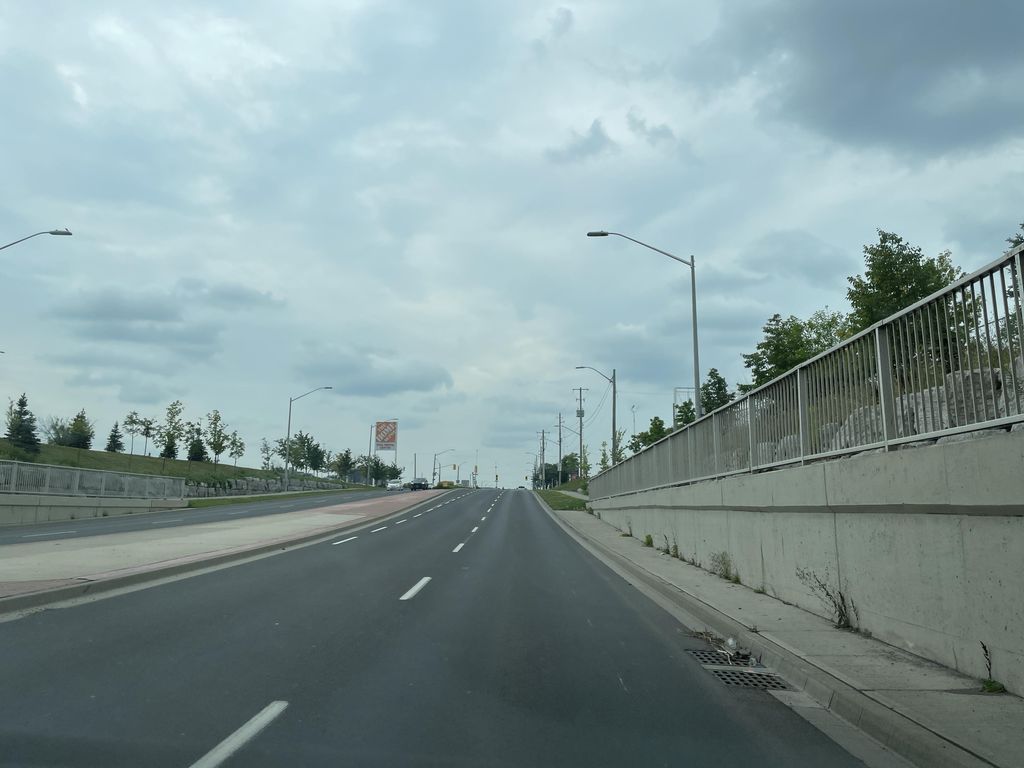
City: hamilton